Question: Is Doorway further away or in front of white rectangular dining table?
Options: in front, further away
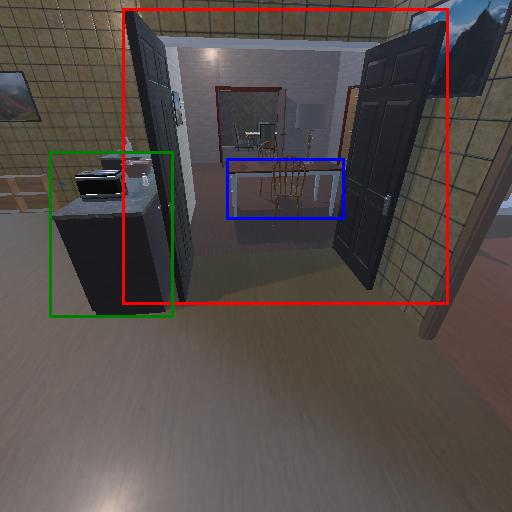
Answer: in front